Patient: sex M, age 55
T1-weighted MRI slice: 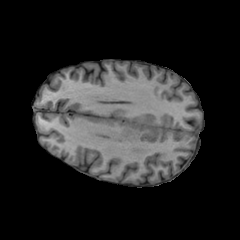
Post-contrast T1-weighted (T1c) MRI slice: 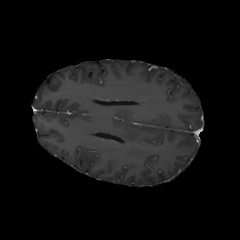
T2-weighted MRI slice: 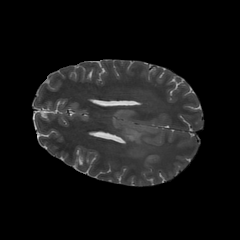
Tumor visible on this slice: yes
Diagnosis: Astrocytoma, IDH-wildtype
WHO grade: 2